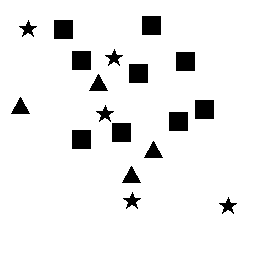
Squares: 9
Triangles: 4
Stars: 5
Total shapes: 18